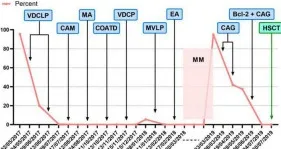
(B) Chemotherapy regimen and therapeutic outcome of Case 2.
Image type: chart (chart)